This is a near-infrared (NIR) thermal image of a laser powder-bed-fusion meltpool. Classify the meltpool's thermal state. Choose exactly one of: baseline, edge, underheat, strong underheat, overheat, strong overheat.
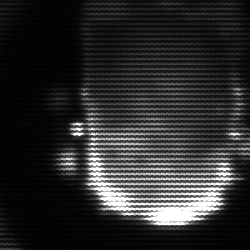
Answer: baseline